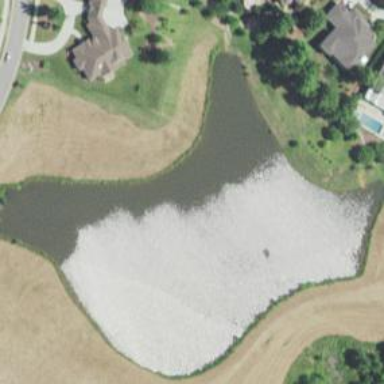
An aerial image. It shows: Pond surrounded by natural water.